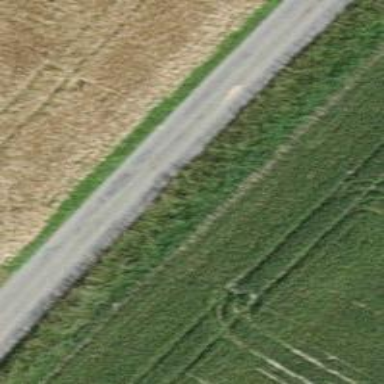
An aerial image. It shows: Unclassified road.